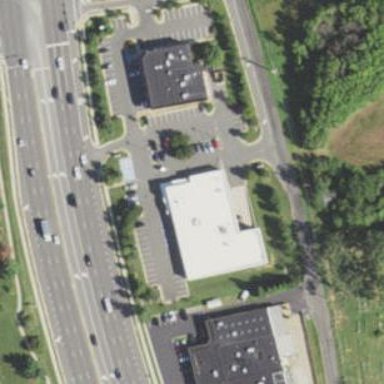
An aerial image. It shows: Retail building housing supermarket.